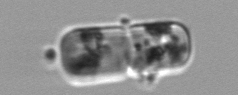
Label: Guinardia_delicatula